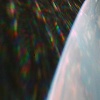
Label: sunburn